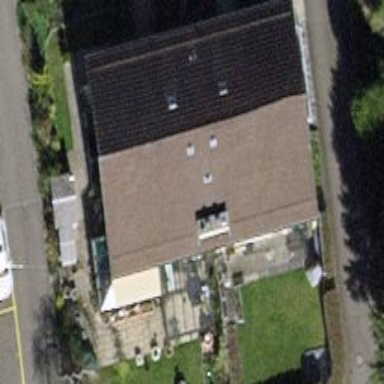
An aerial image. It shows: Building with tile roof.